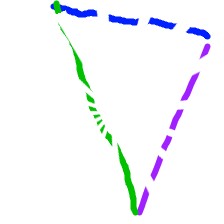
Shape: triangle